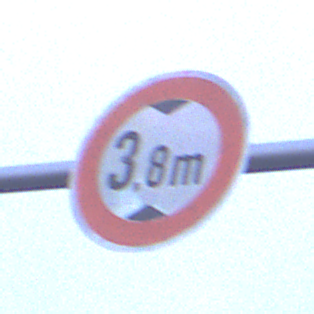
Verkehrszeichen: TatsaechlicheHoehe
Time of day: SunriseSunset
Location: Outdoor (Urban)
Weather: Overcast
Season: NotSpecified
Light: Natural